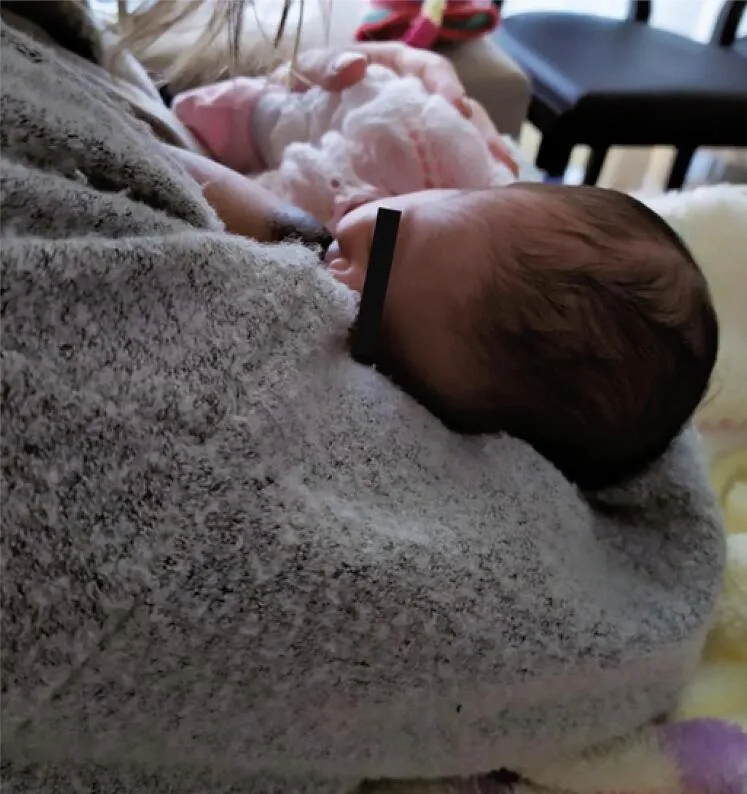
The newborn baby at home breastfeeding 15 days after delivery.
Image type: medical_photograph (other_medical_photograph)